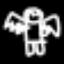
Label: angel